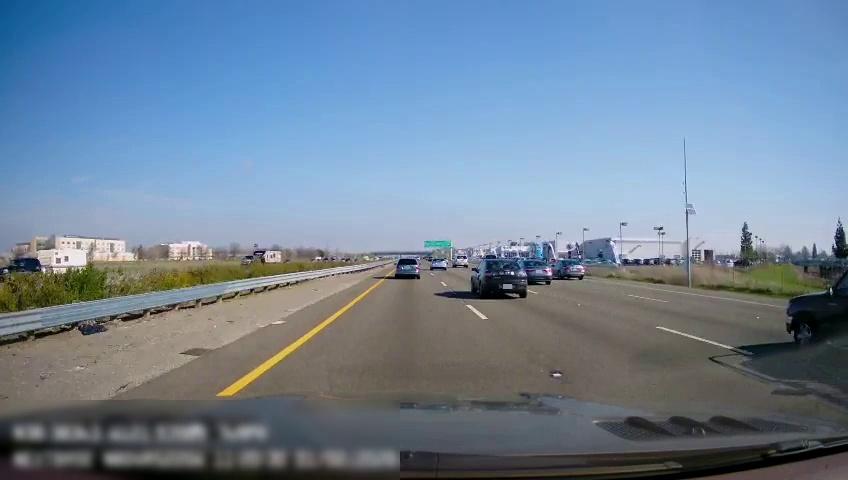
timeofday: Day
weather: Sunny
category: Drivable Space
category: Vehicles | Car
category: Vehicles | Car
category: Vehicles | Car
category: Vehicles | Truck
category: Vehicles | SUV
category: Vehicles | Car
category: Vehicles | Car
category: Vehicles | Truck
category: Vehicles | SUV
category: Vehicles | SUV
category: Lanes | Current Lane
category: Lanes | Current Lane
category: Lanes | Alternate Lane
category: Lanes | Alternate Lane
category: Lanes | Alternate Lane
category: Traffic | Signs